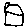
Label: house